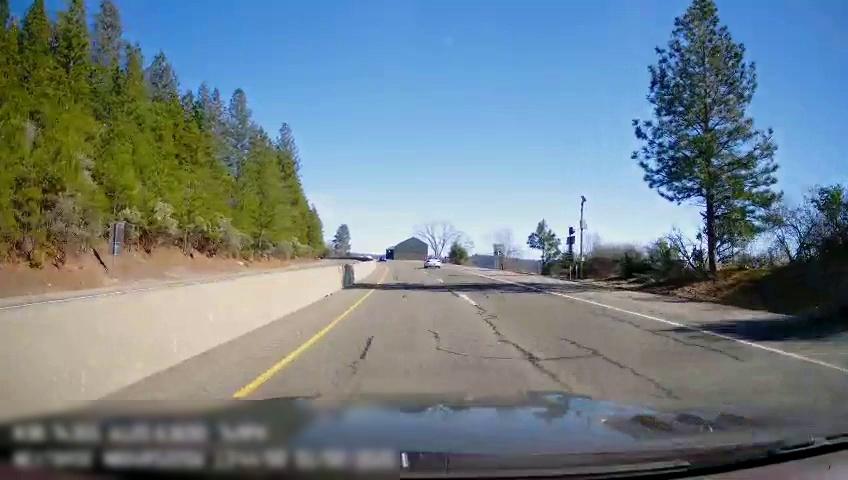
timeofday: Day
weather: Sunny
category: Drivable Space
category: Drivable Space
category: Vehicles | Car
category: Lanes | Alternate Lane
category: Lanes | Current Lane
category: Lanes | Alternate Lane
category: Lanes | Opposite Lane
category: Traffic | Signs